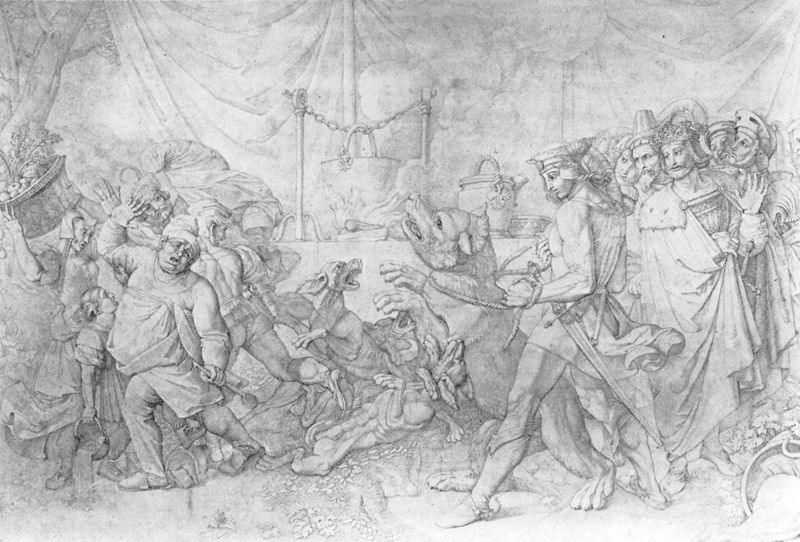
Titel: Siegfried fängt einen Bären (Die Nibelungen, Blatt 5)
Künstler: Peter Cornelius
Institution: Frankfurt, Städelsches Kunstinstitut
Schlagwörter: feuer, kampf, wolf, menschen, männer, zeichnung, hund, hunde, menge, mode, feiern, geschichte, kind, krone, renaissance, genre, kinder, könig, soldaten, bauer, antike, stich, schwert, jagd, bacchus, sage, schreiten, löwe, bär, kochtopf, kessel